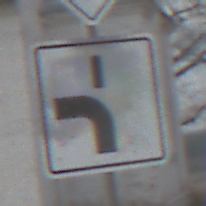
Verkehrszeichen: VerlaufVorfahrtsstrasse5
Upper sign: Vorfahrtsstrasse
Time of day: MorningAfternoon
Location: Outdoor (Nature)
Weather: PartlyCloudy
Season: Autumn
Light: Natural